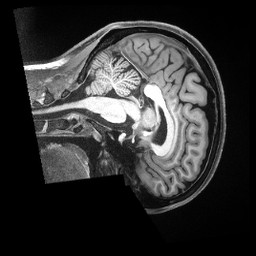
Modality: T1w
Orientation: sagittal
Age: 36
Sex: female
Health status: ill
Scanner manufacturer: siemens
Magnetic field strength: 3 T
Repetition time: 2.5 s
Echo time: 0.00181 s